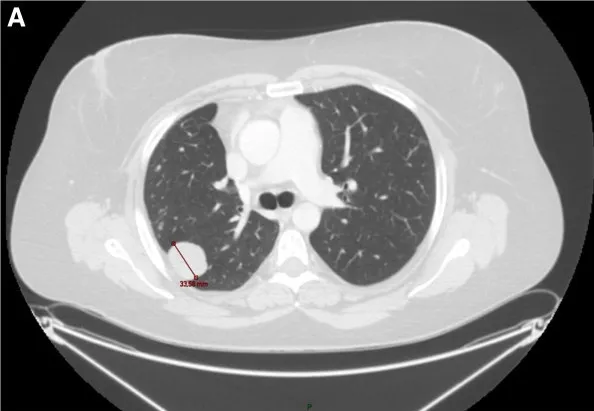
Effect of temozolomide on one of the lung metastases. A: before the beginning of treatment.
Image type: radiology (ct)